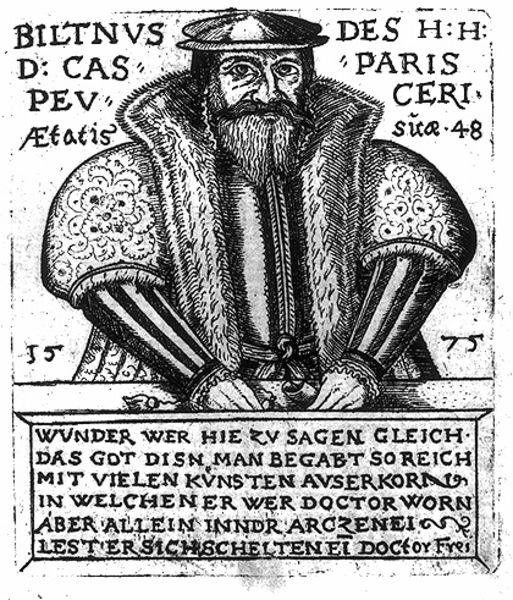
Titel: Bildnis des Kaspar Peucer
Künstler: Balthasar Jenichen
Institution: (Seriendruck)
Schlagwörter: gemälde, gott, hand, mann, schatten, weiß, blume, grau, hut, licht, nase, paris, schwarz, tisch, zeichnung, blick, gürtel, schleife, alt, bart, kappe, mütze, schnurrbart, augen, falten, knoten, kragen, mensch, pelz, rahmen, vollbart, ärmel, bild, bildnis, herr, hände, portrait, porträt, brüstung, gewand, kostüm, mantel, reich, blatt, frontal, gotik, puffärmel, renaissance, holzschnitt, schrift, spuren, grafik, graphik, romantik, schnäuzer, tafel, dick, schnurbart, inschrift, deutsch, quaste, rüschen, schnauzbart, buch, druck, druckgraphik, schnitt, schwarzweiss, schraffur, holzstich, stich, seite, karrikatur, text, buchstaben, hässlich, beschriftung, manschetten, herrscher, arzt, rüstung, enface, schnit, barett, pelzkragen, mittelalter, wams, priester, romanik, bürgerlich, patrizier, gelehrter, gesandter, dürer, prunk, emblem, kupferstich, kräftig, abdruck, doktor, latein, lateinisch, frühe neuzeit, reformation, wunder, bilnis, anzeige, schaube, kaspar, aetatis, auftraggeber, paracelsus, halbbild, schwazweiß, texttafel, blett, biltnus, caspar peutinger, peucer, peucerus, scjrift, tholzschnit, fres, sua, 1575, begabt, caspar paucer